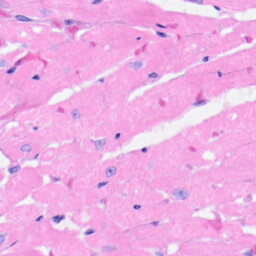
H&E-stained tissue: Heart